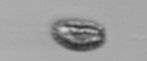
Label: Pseudochattonella_farcimen